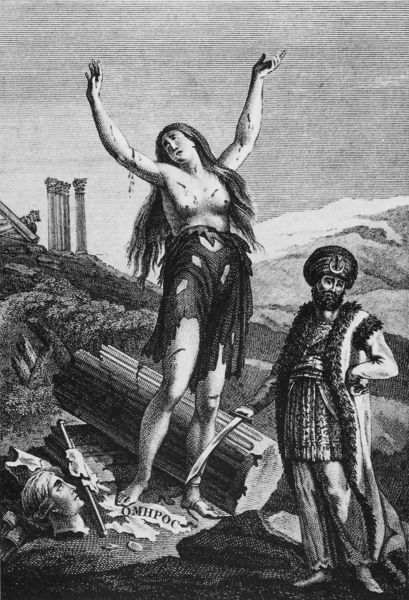
Titel: Oh ich Arme, zur Sklaverei Verdammte
Institution: Athen, Gennadios Library
Schlagwörter: akt, berg, himmel, kampf, kopf, mann, nackt, weiß, landschaft, brust, frau, schwarz, säule, säulen, zeichnung, rock, arme, leiche, mord, trauer, busch, haare, mantel, schrift, fahne, flagge, berge, gebirge, hang, graphik, ruine, blut, fetzen, druck, schraffur, radierung, stich, lithografie, schwarzweiß, schwert, säbel, ruinen, allegorie, wunden, dolch, tempel, turban, tropfen, araber, römisch, sultan, zeichung, türke, osmane, parallelschraffur, homer, omiros, druckgraphk